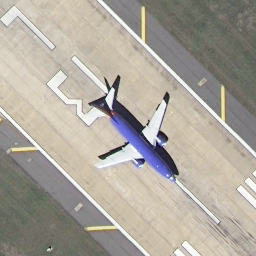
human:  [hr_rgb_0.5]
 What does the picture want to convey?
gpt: airplane